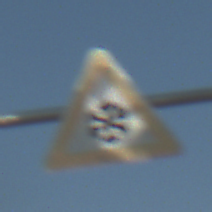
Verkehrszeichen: SchneeOderEisglaette
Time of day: MorningAfternoon
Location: Outdoor (Suburban)
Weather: Clear
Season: NotSpecified
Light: Natural